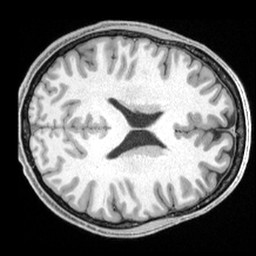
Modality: T1w
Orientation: axial